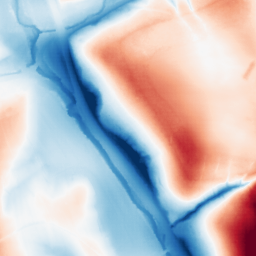
Category: classical
Decomposition family: gaussian_anisotropic
Decomposition parameters: sigma_x: 50
sigma_y: 10
Upsampling method: sinc_hamming
Upsampling parameters: scale: 4
kernel_size: 8
Upsampling scale: 4